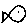
Label: fish